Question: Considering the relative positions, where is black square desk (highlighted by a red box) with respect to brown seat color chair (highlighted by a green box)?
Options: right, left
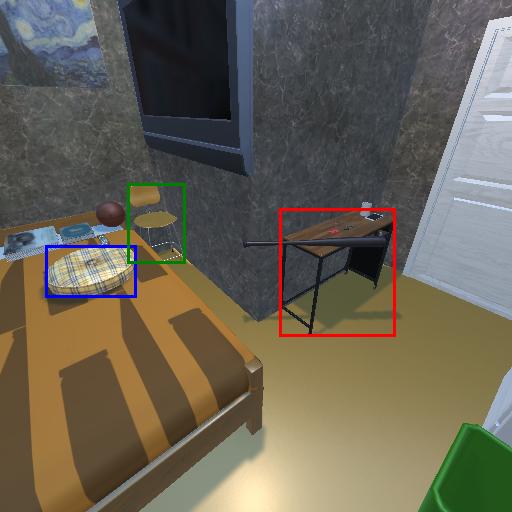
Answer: right